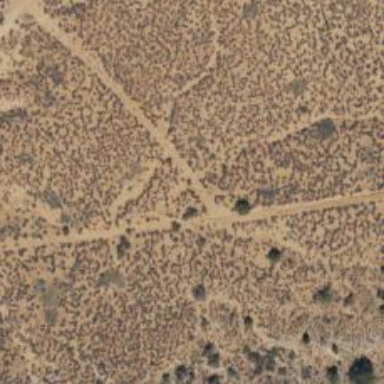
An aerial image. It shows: Track road.